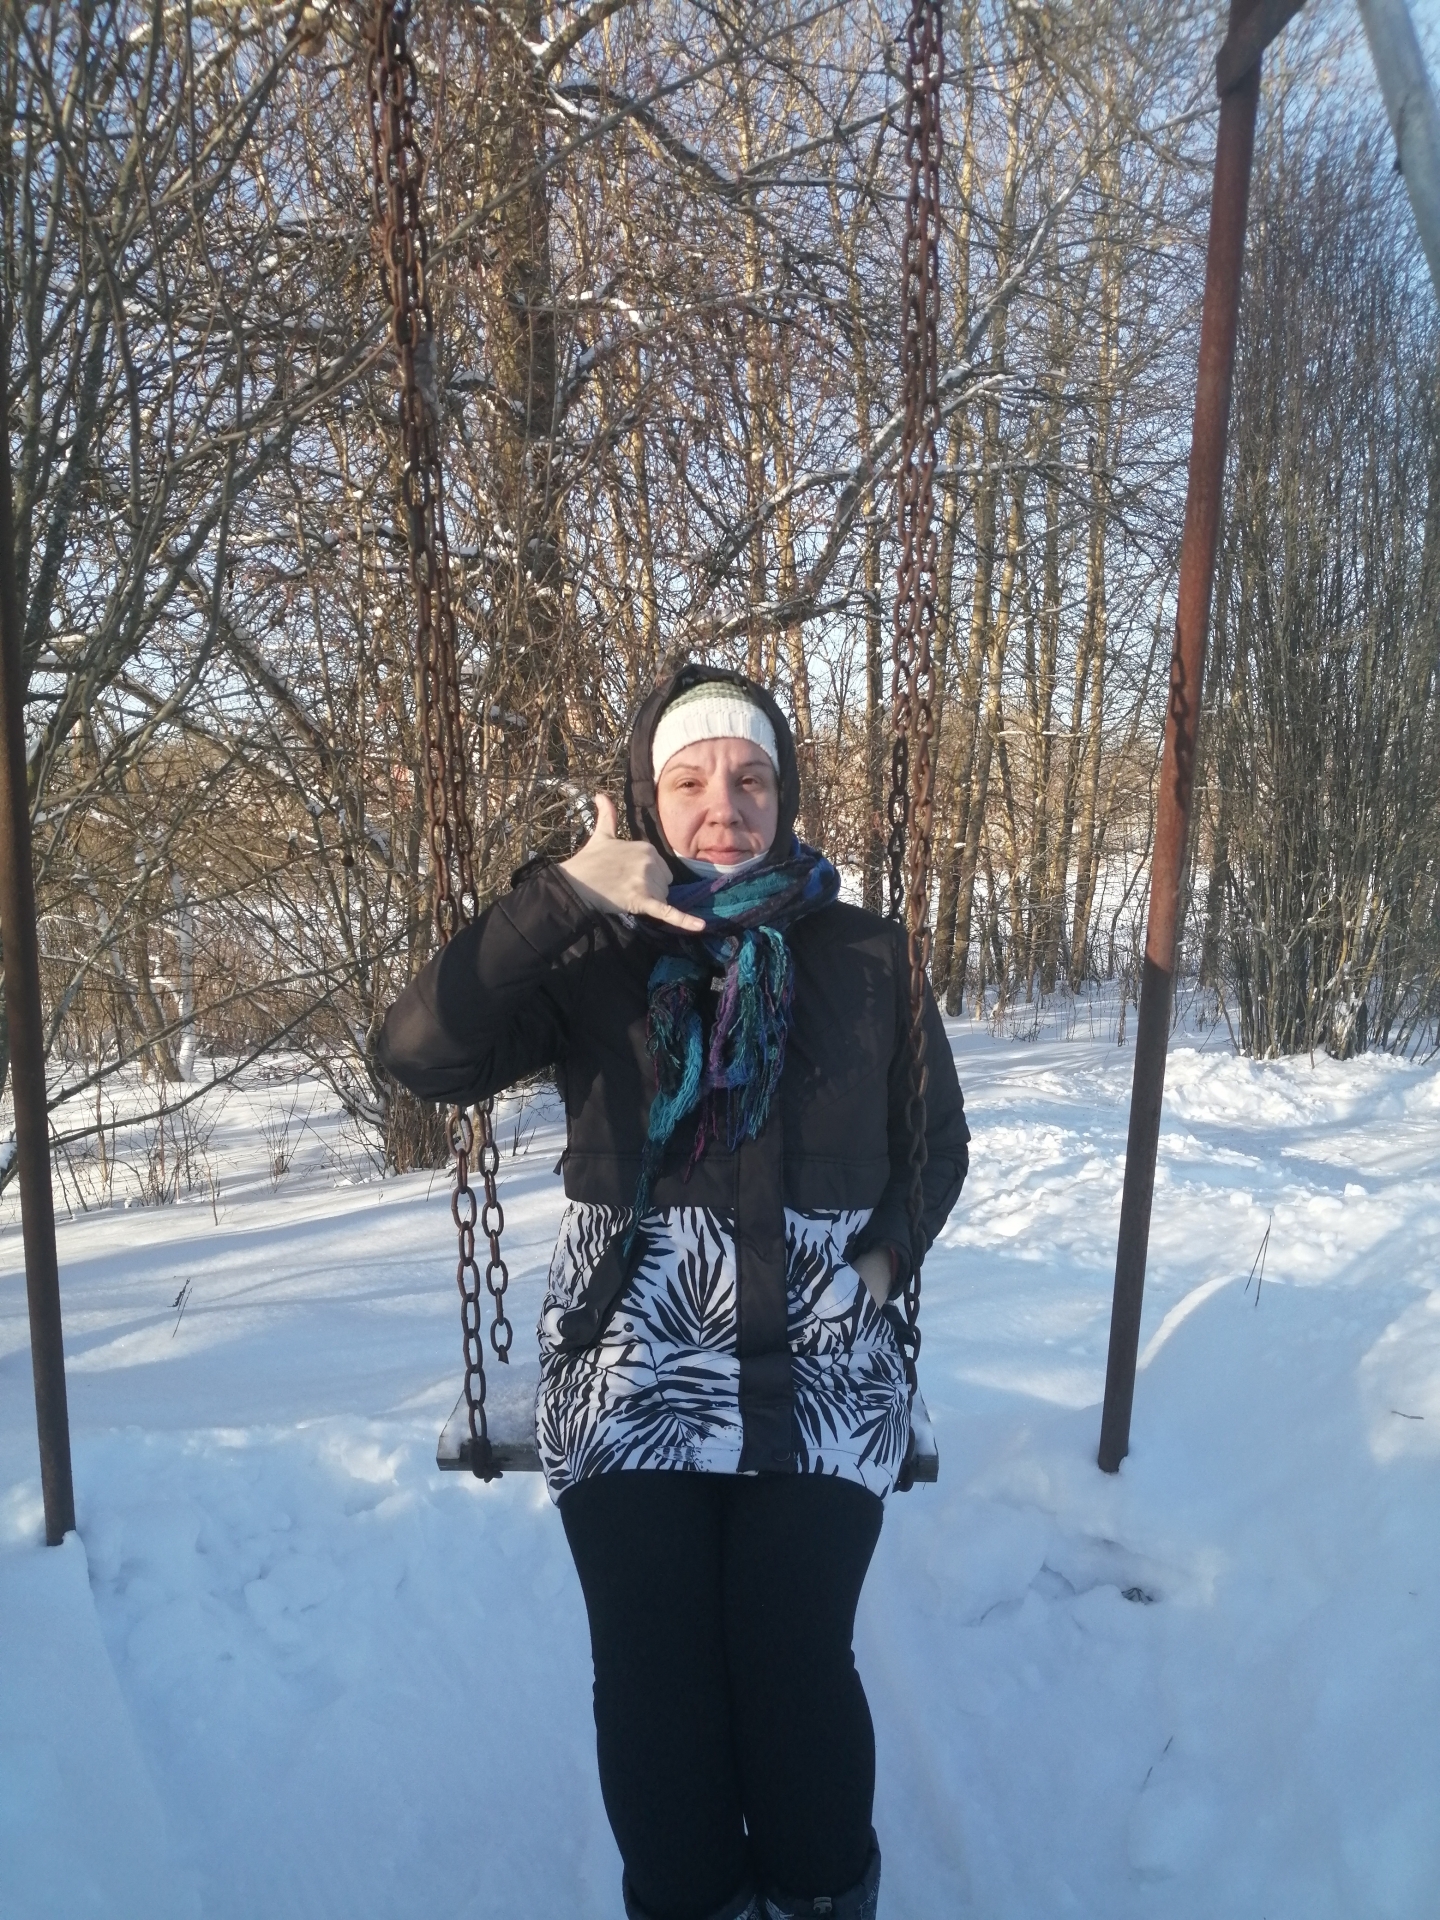
Label: clear